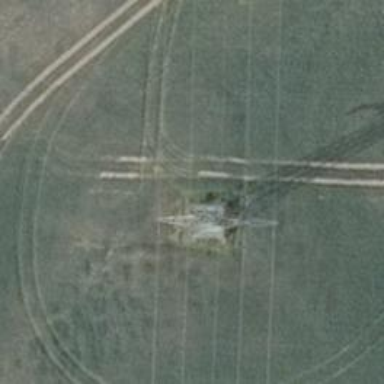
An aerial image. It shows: Power tower.